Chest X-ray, AP view. Patient: 34 years old, sex F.
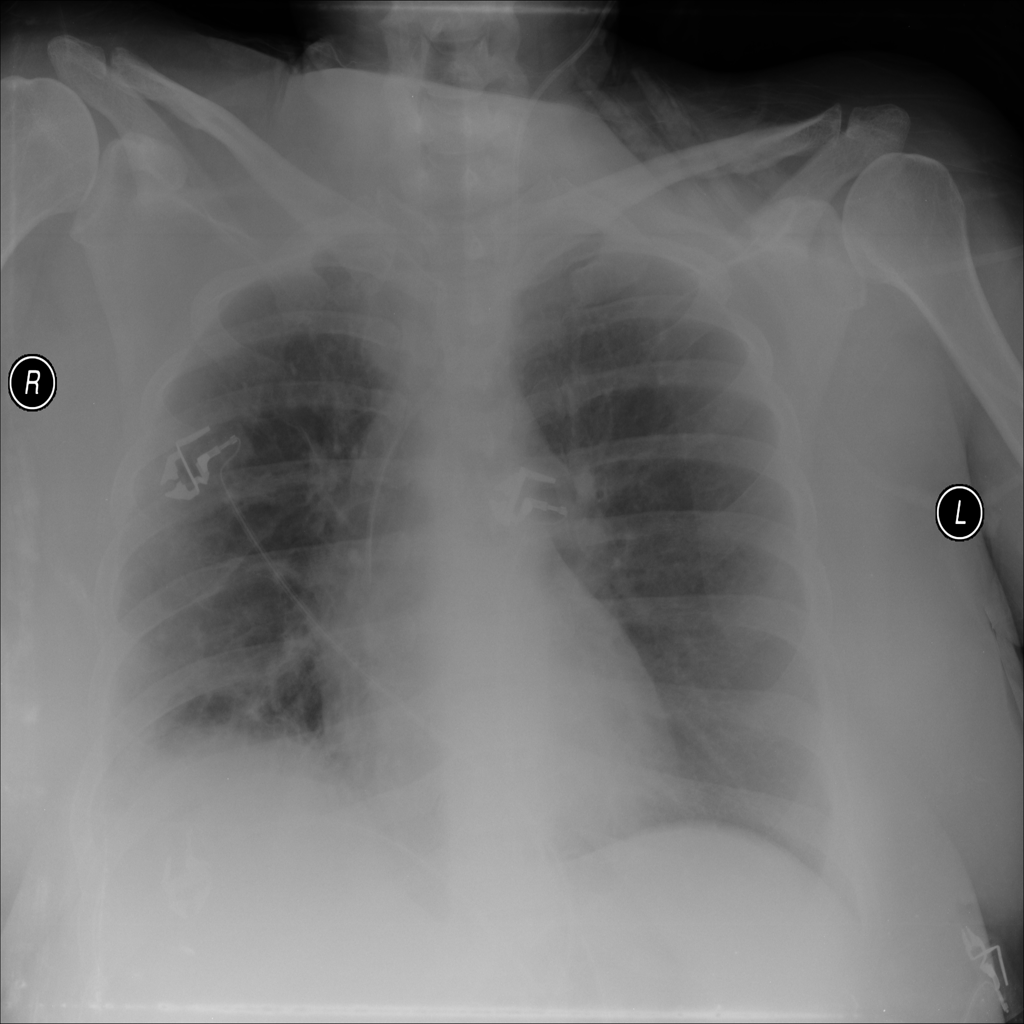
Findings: Infiltration